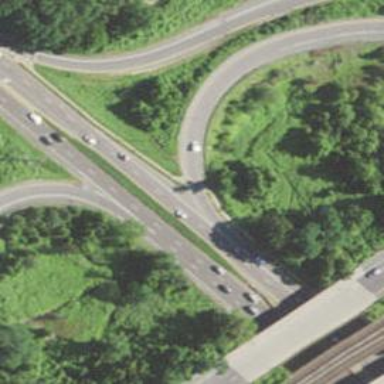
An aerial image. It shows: Motorway junction.